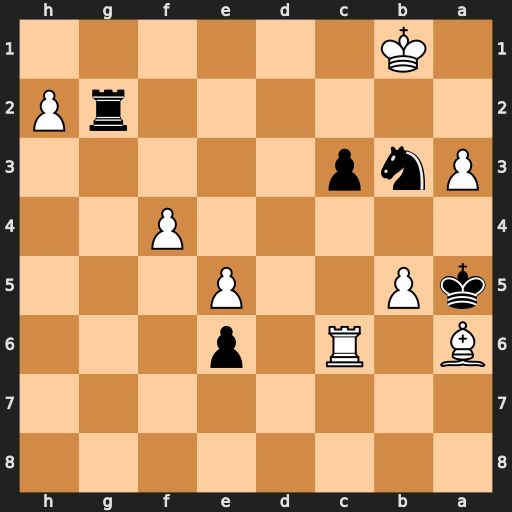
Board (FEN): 8/8/B1R1p3/kP2P3/5P2/Pnp5/6rP/1K6
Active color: b
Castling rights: -
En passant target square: -
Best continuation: Rb2#